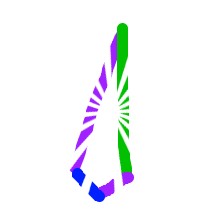
Shape: kite